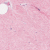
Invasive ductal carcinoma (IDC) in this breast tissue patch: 0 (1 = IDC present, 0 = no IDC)